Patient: sex F, age 62
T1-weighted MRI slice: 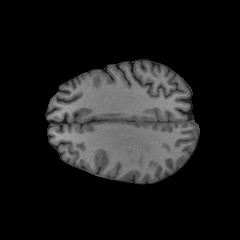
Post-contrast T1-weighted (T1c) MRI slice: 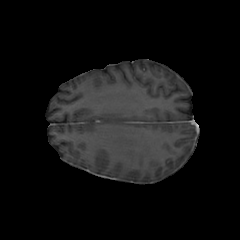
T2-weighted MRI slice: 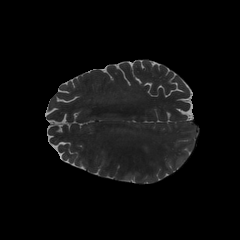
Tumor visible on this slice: no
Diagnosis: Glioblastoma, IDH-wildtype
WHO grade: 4